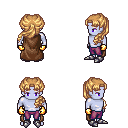
a pixel art fantasy rpg character, male body template, dark elf, purple skin, brown cape, magenta pants, light blonde princess hairstyle, gold gloves, metal boots, four views (front, back, left, right), 2x2 character sprite sheet, small pixel art, hard edges, no anti-aliasing